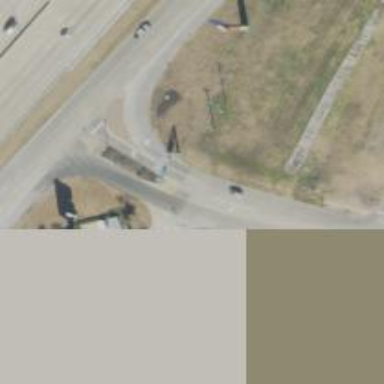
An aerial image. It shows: Tertiary road with separate sidewalks.